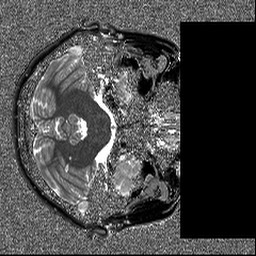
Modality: T1map
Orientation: axial
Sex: female